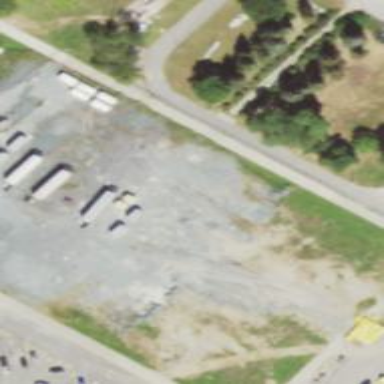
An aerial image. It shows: Brownfield site.